Question: I create a new service of notification for a webRole
I defined the service in web.config
'''
<system.serviceModel><services>
<!-- Notification Service Definition -->
<service behaviorConfiguration="NotificationServiceBehaviors" name="Paw.Services.NotificationService">
<endpoint binding="basicHttpBinding" contract="Paw.Services.INotificationService" />
</service>
</services>
<behaviors>
<serviceBehaviors>
<behavior name="NotificationServiceBehaviors">
<serviceMetadata httpGetEnabled="true" />
</behavior>
</serviceBehaviors>
</behaviors></system.serviceModel>
'''
But when i try to debug and start a new instance of a webrole, the service deploys in ASP.net Server not in Compute Emulator.
I don't know why it is acting like this and the web.config isn't used at all in starting the new instance.

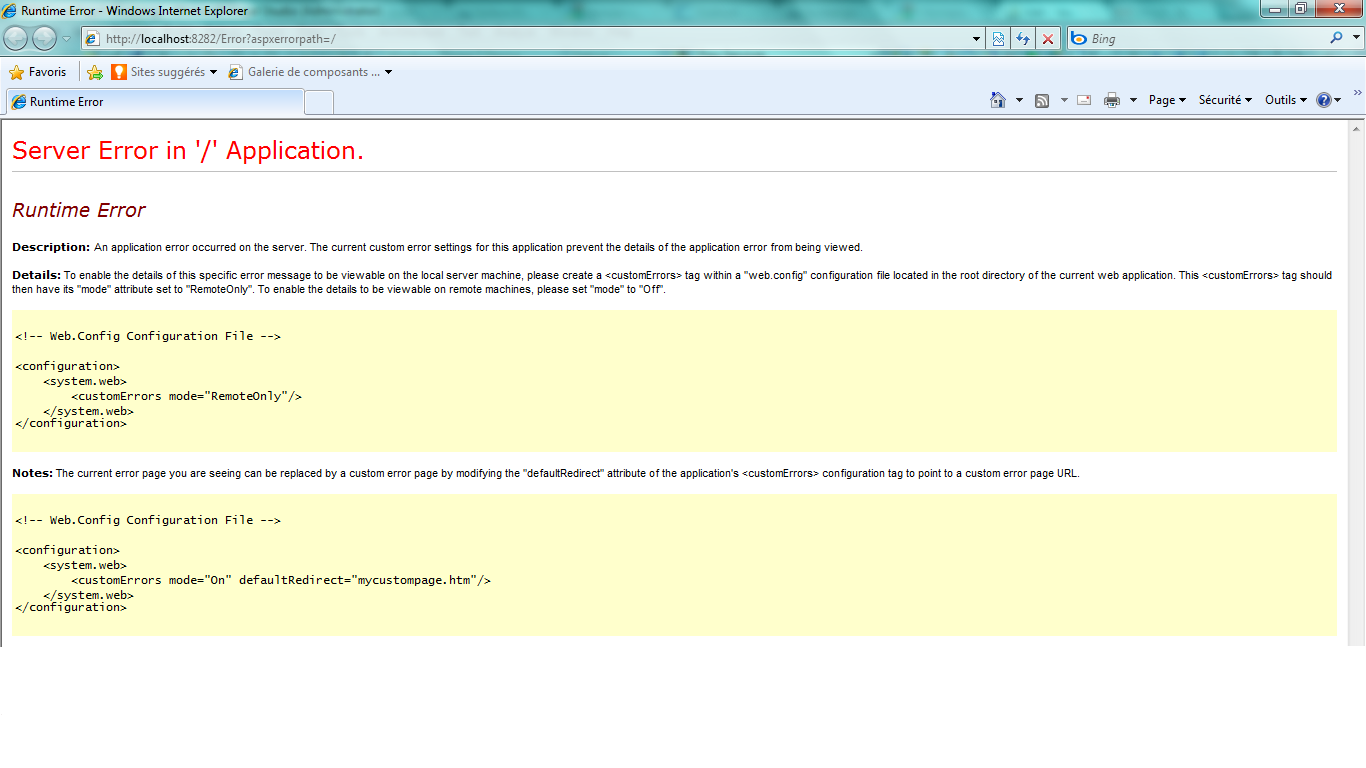
Answer: Could it be as simple as not selecting the cloud project as the Start Project in Visual Studio?